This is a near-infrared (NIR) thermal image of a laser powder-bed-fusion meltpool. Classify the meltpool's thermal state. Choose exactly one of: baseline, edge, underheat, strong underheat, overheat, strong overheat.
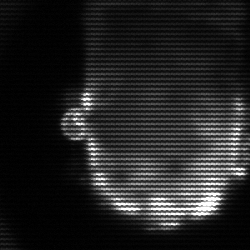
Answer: baseline